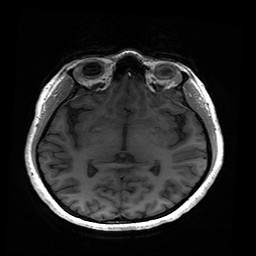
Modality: T1w
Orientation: coronal